Interaction volume radius: 10 \u00c5
Interaction volume height: 15 \u00c5
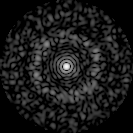
Disorder parameter: 0.8419